Interaction volume radius: 5 \u00c5
Interaction volume height: 20 \u00c5
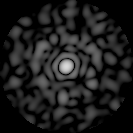
Disorder parameter: 0.8843